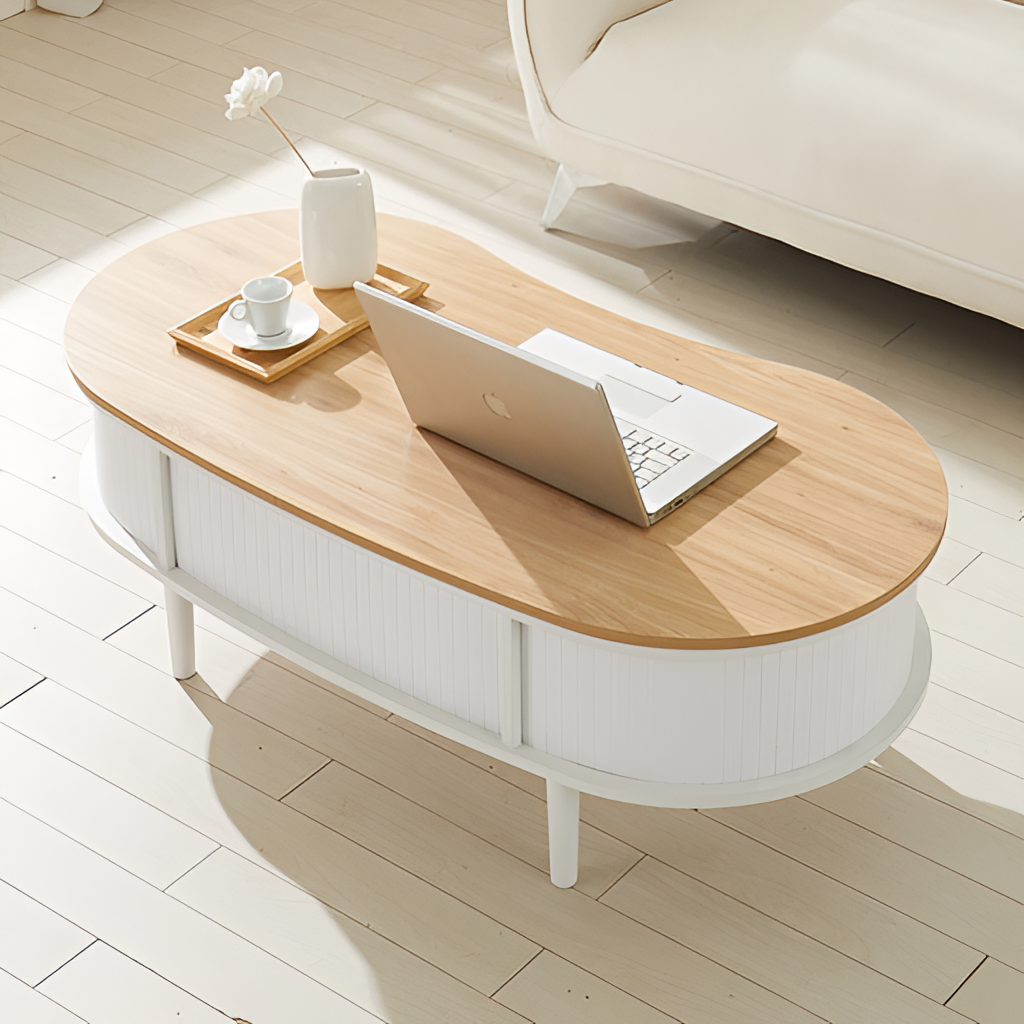
white wood coffee table, living room, wood flooring, with plank pattern, white paint wallpaper, with solid pattern, minimalist